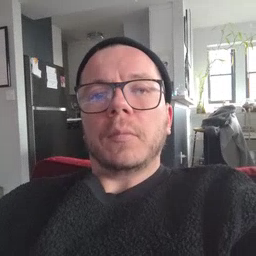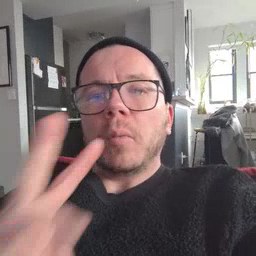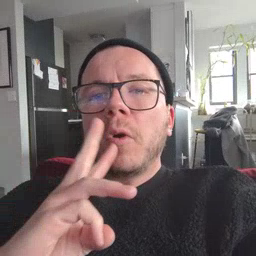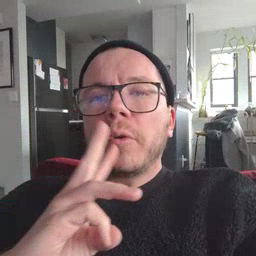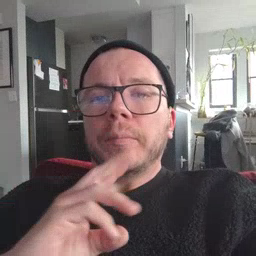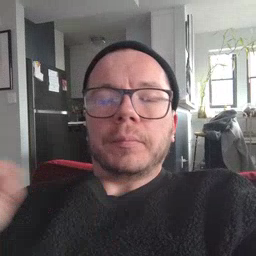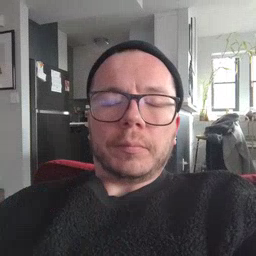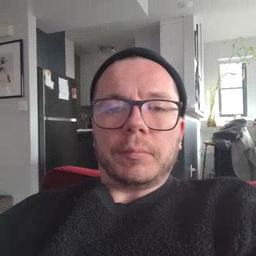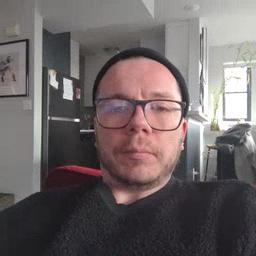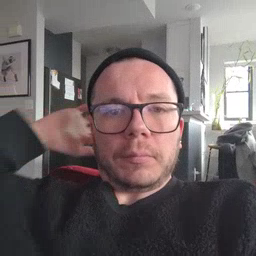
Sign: water